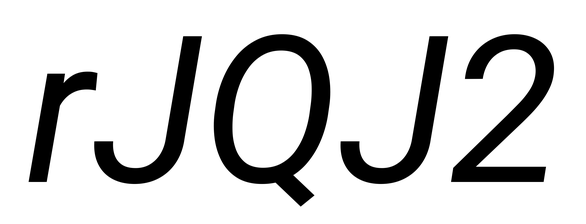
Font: Roboto-Italic_Italic